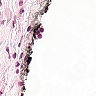
Metastatic tissue present: no